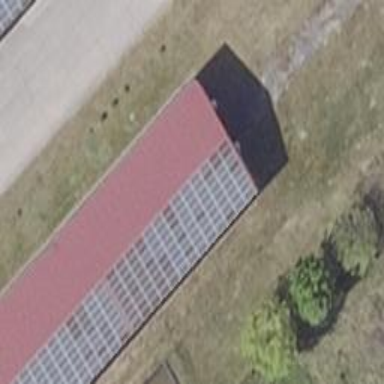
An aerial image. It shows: Solar-powered generator using photovoltaic technology. This small installation generates electricity through solar photovoltaic panels.